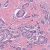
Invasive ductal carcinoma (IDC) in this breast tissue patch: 1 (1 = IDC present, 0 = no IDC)